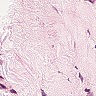
Metastatic tissue present: no